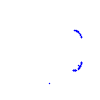
Particle: kaon